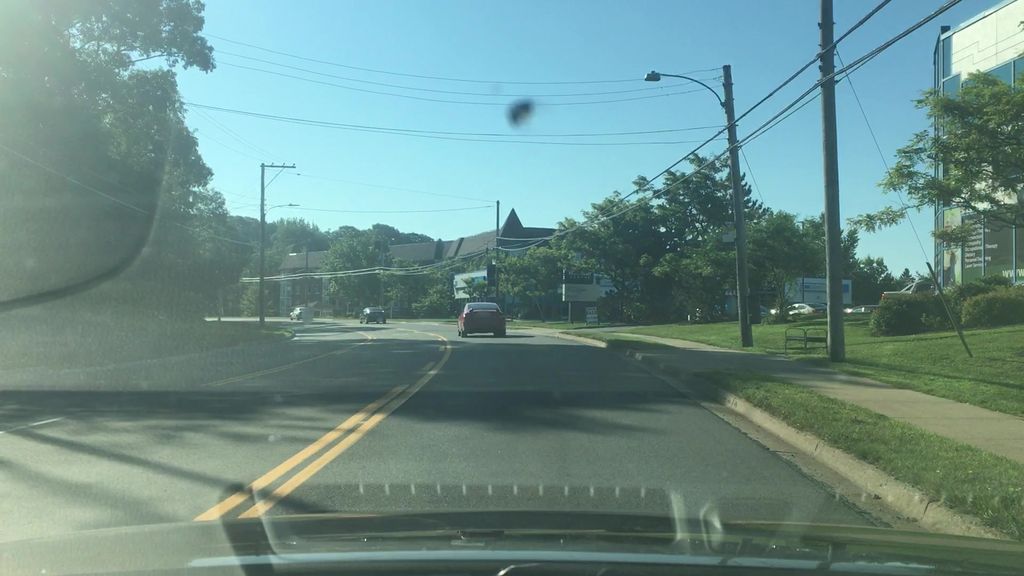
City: halifax